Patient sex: M
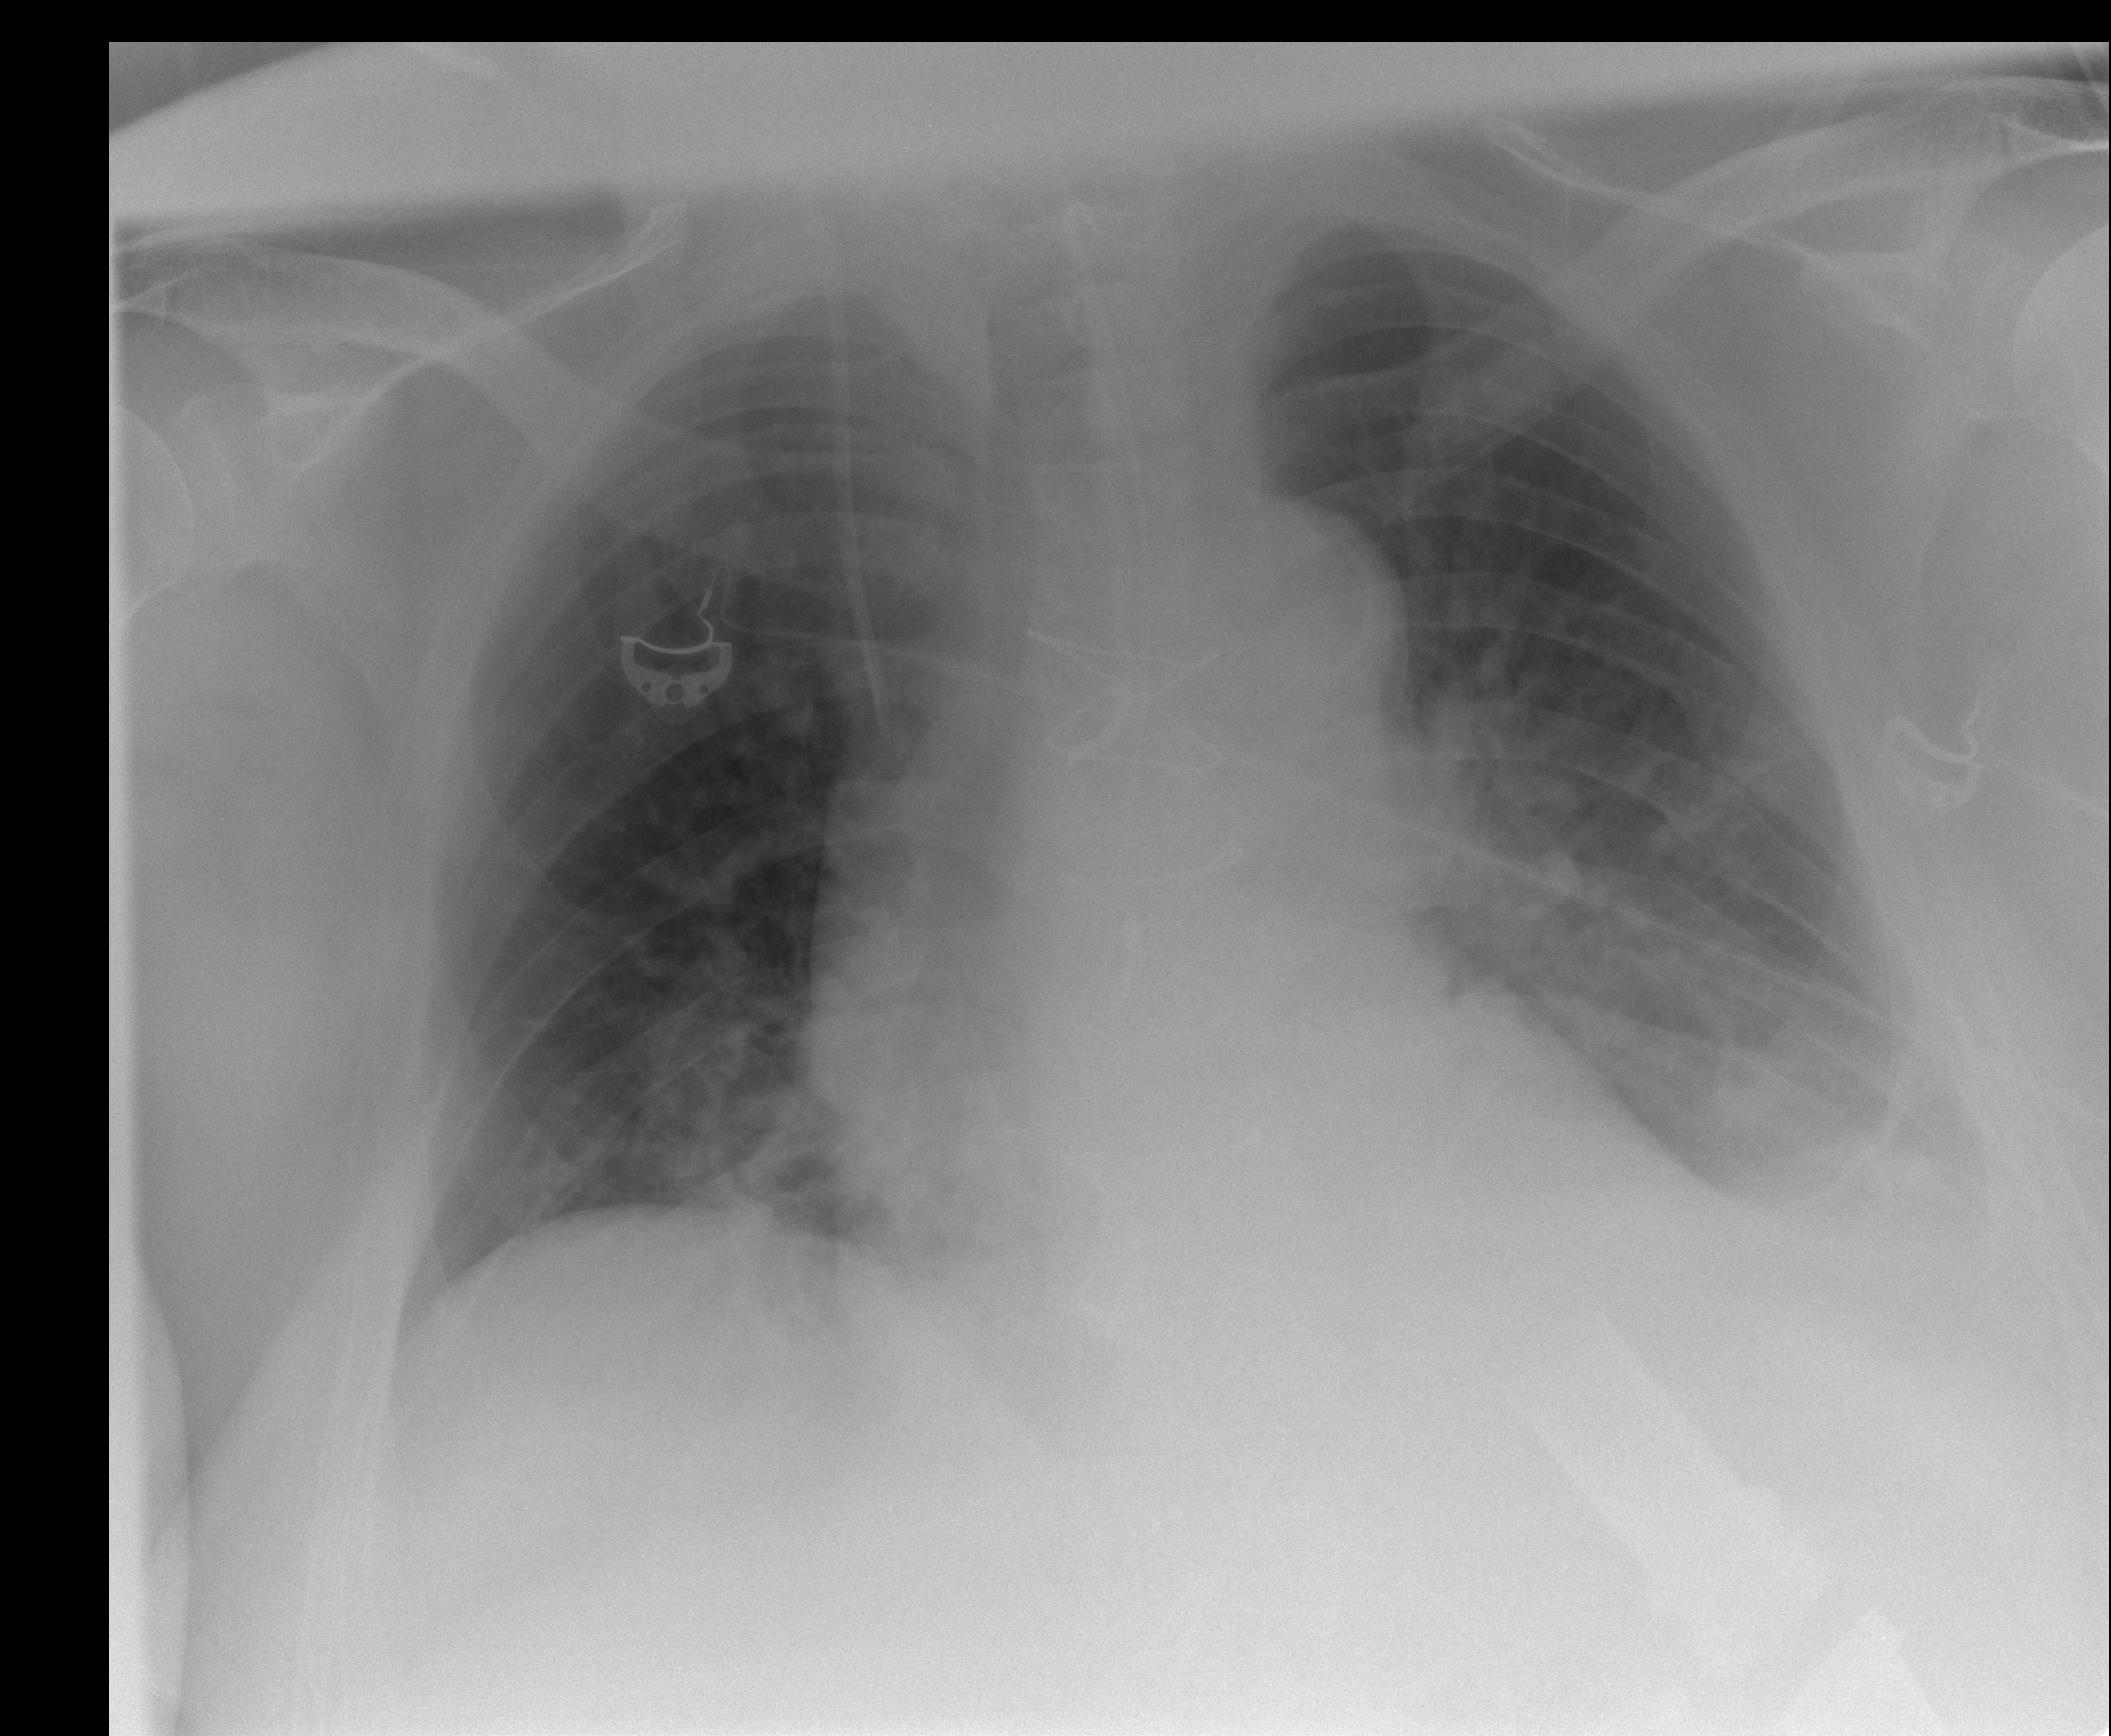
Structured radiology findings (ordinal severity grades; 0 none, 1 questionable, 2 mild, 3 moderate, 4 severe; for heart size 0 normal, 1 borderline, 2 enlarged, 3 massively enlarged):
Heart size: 0
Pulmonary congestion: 2
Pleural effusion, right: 0
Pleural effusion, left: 2
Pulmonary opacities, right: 2
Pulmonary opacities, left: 2
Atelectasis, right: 2
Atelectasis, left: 2